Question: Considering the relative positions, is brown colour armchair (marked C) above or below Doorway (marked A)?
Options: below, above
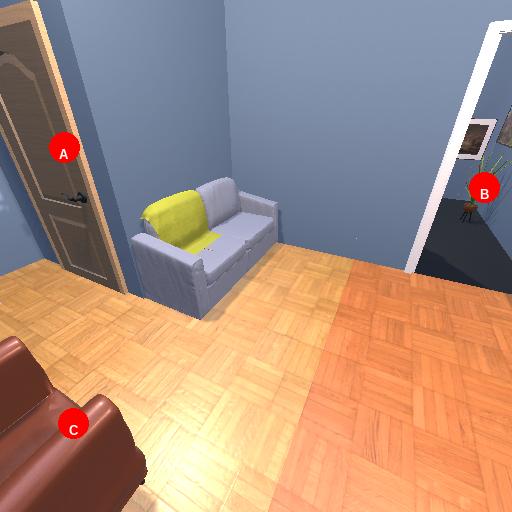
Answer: below